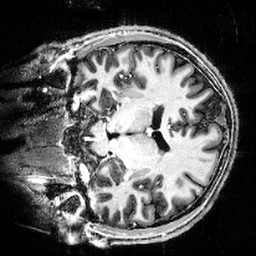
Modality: T1w
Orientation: coronal
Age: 25
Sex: male
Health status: healthy
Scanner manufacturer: siemens
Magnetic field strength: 9.4 T
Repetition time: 6 s
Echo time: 0.0023 s